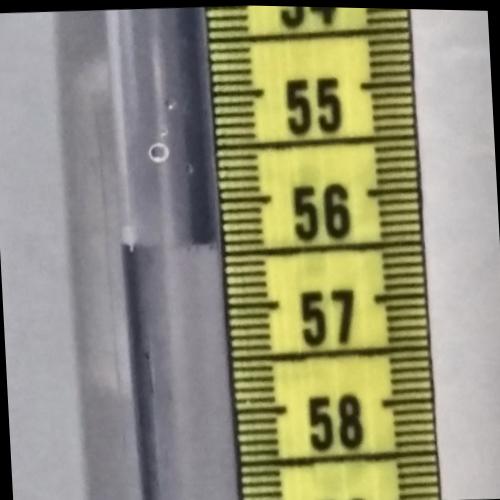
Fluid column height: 56.4 cm